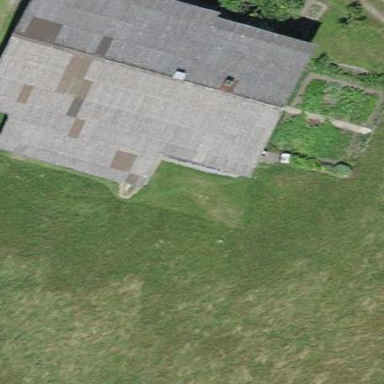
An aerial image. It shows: Farm building.